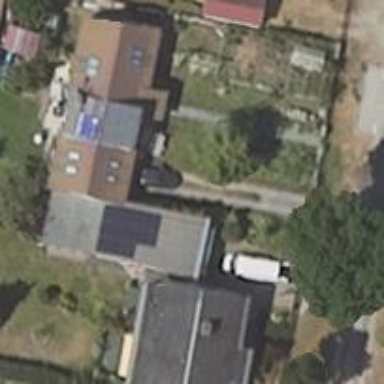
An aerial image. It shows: Shed building.